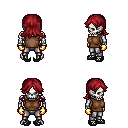
a pixel art fantasy rpg character, male body template, skeleton, brown sleeveless shirt, metal pants, brunette loose hair, gold gloves, ghillies, four views (front, back, left, right), 2x2 character sprite sheet, small pixel art, hard edges, no anti-aliasing